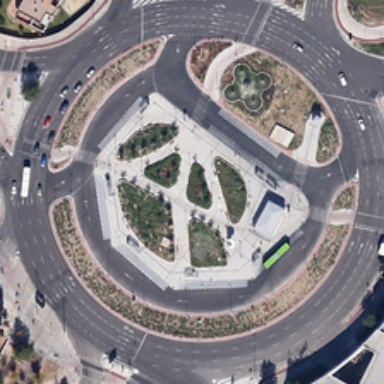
A circle road is around a square with some green trees .